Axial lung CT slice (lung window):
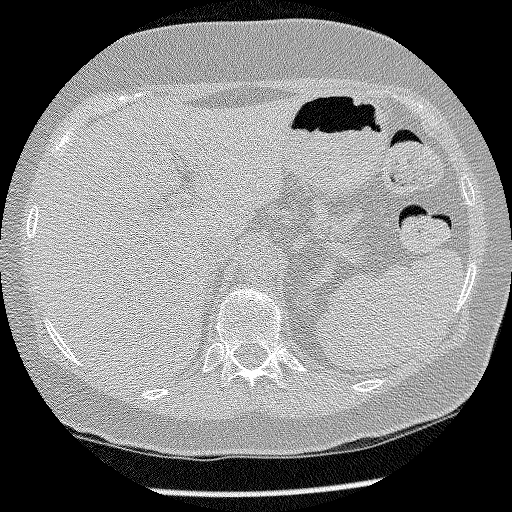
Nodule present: no